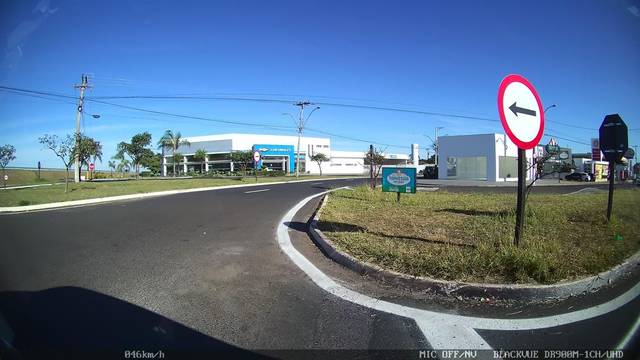
Region: Brazil
Coordinates: -20.569, -47.393